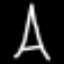
Label: The Eiffel Tower